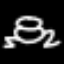
Label: frog